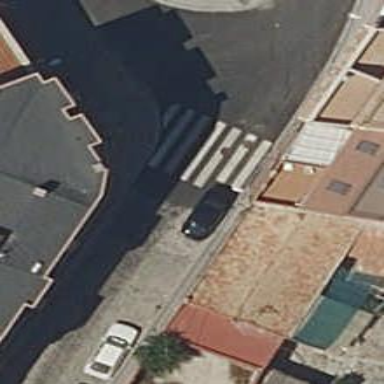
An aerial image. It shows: Marked crossing on the road.